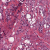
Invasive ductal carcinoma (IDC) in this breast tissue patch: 1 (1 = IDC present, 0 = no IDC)